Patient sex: F
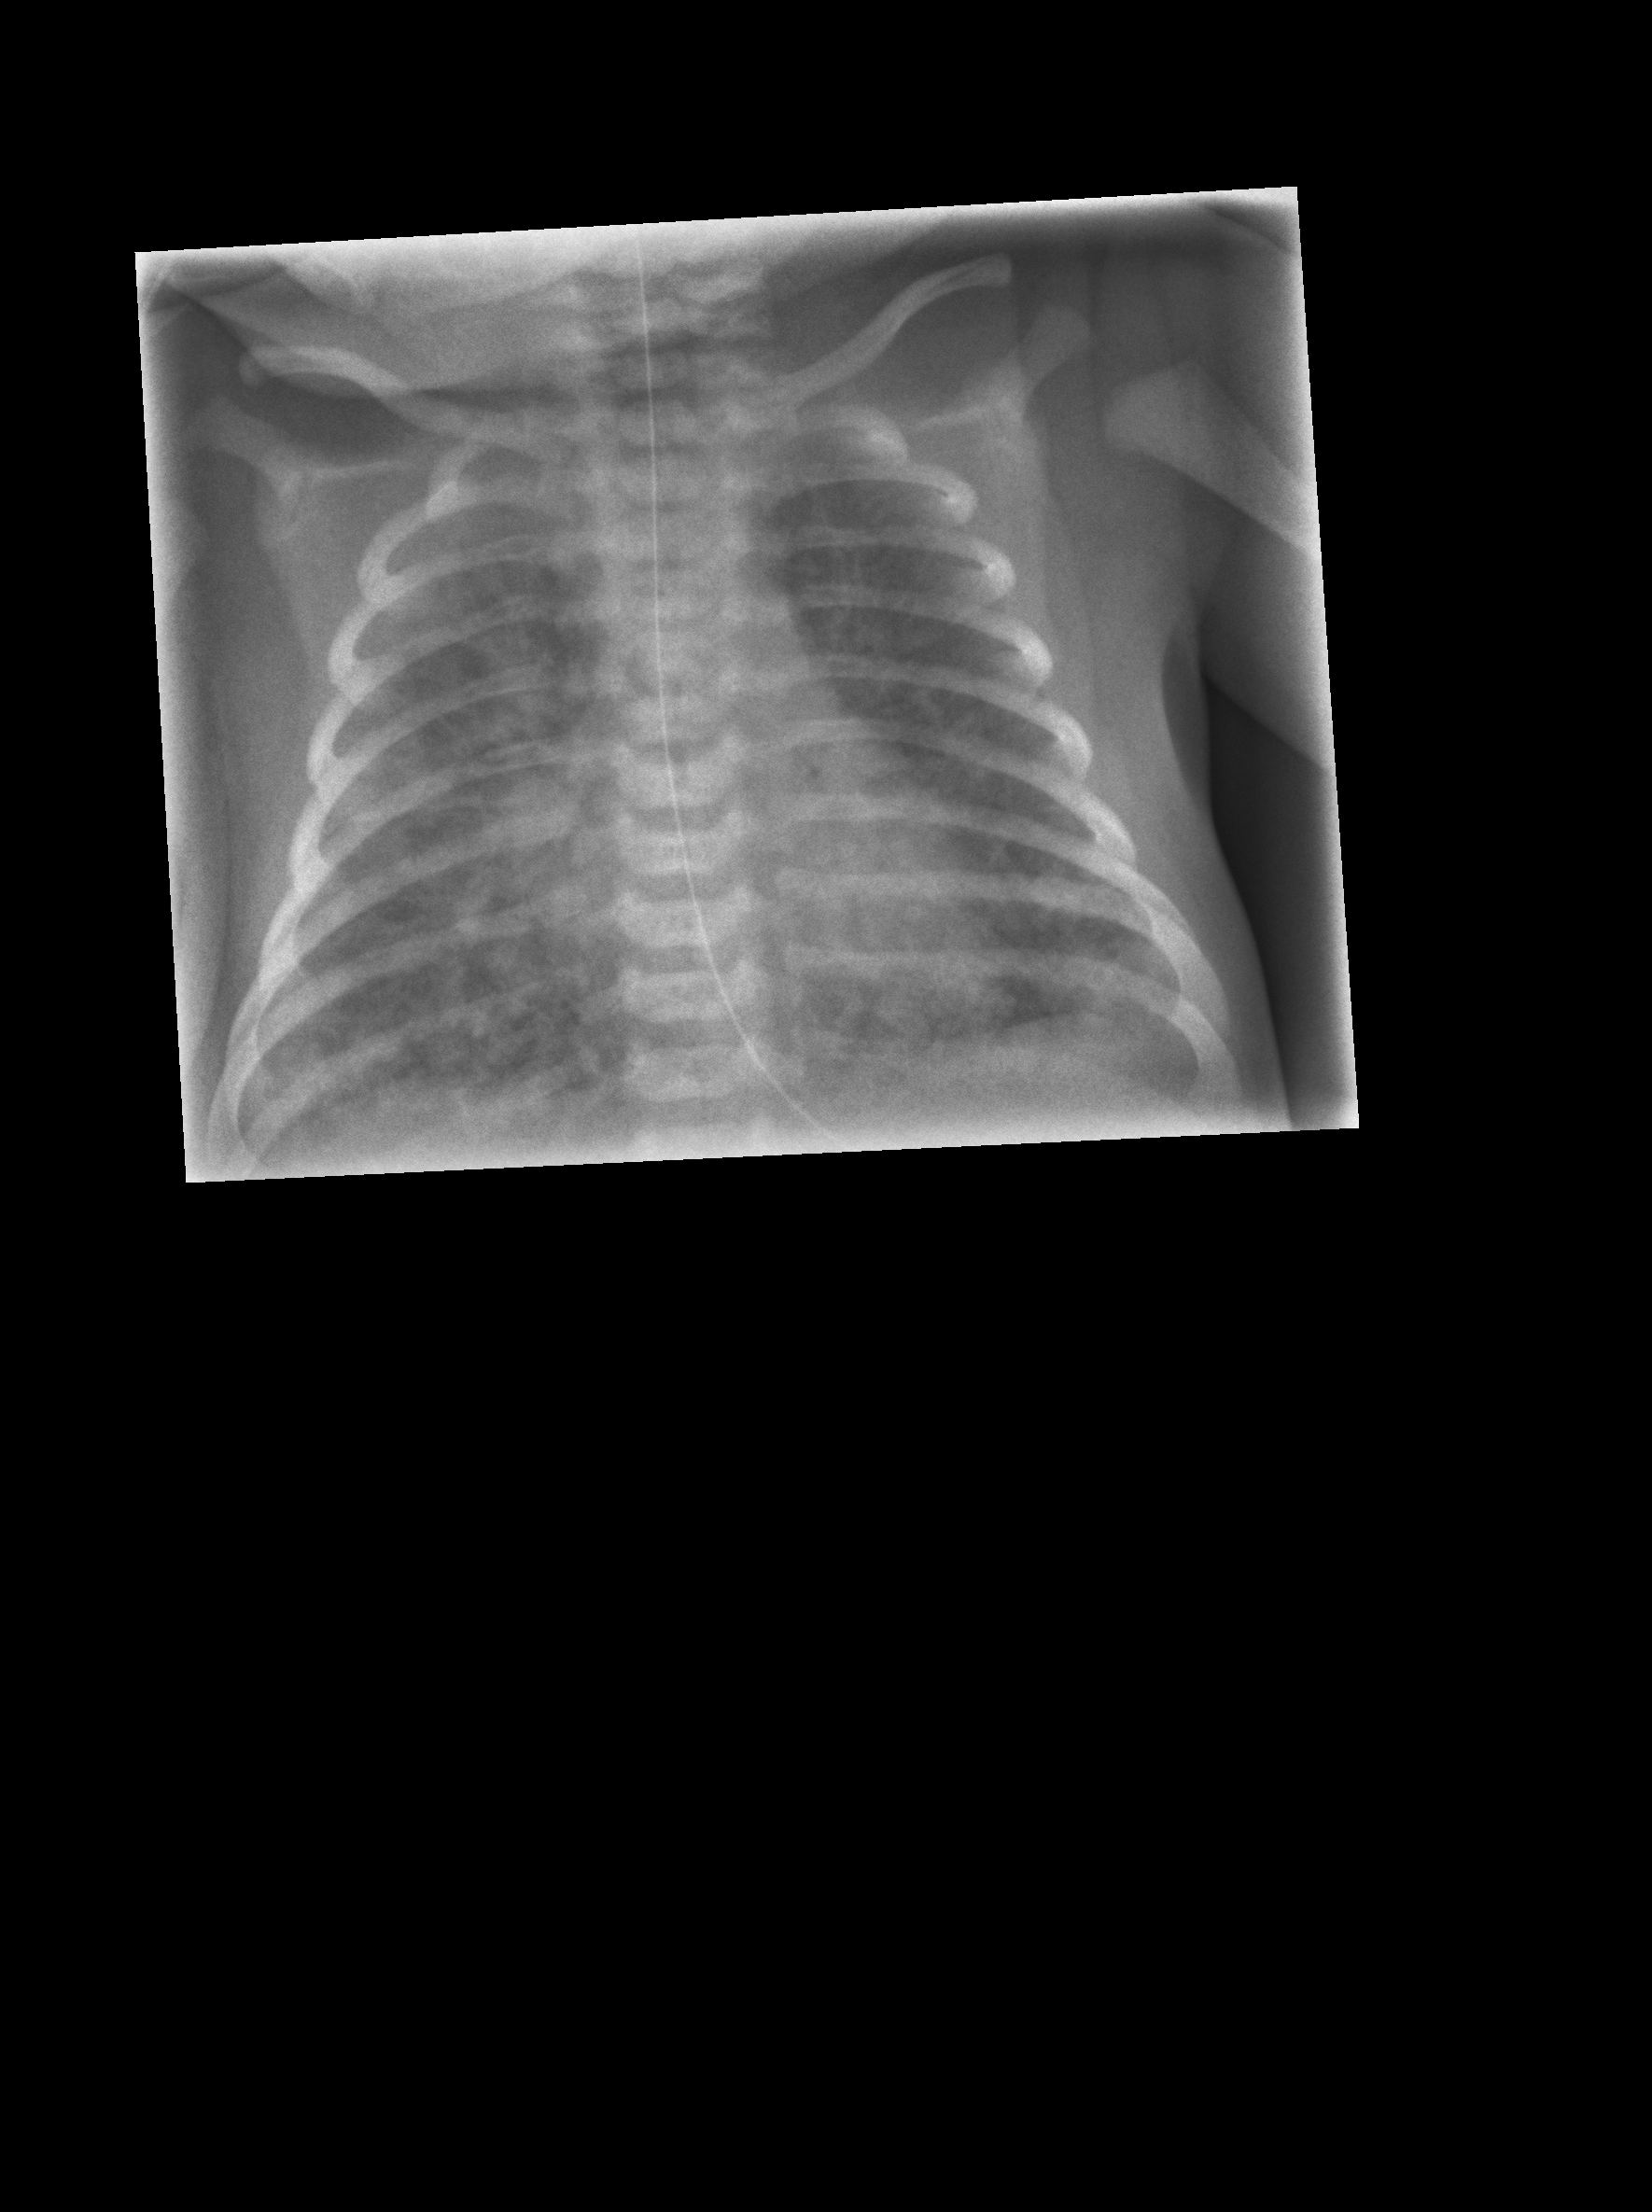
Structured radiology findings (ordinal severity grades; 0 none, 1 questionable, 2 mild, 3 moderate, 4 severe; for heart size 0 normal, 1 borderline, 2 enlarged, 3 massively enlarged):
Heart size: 0
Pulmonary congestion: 0
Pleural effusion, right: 1
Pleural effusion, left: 1
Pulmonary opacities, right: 3
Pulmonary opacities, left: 3
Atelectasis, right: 0
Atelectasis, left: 0